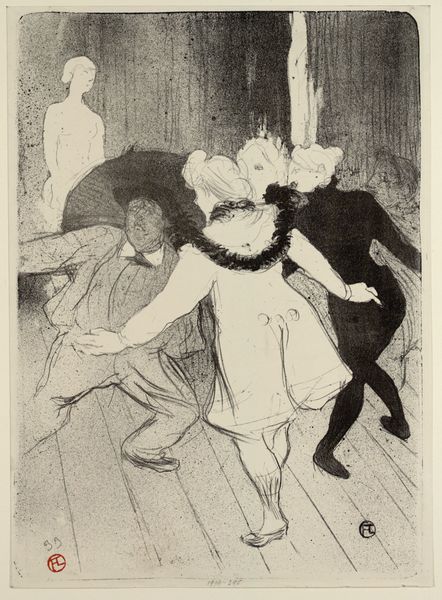
Titel: Folies Bergère, les pudeurs de Monsieurs Prudhomme
Künstler: Henri de Toulouse-Lautrec
Standort: Wien
Institution: Albertina, Wien
Schlagwörter: mann, frauen, menschen, frau, hut, kleid, männer, paris, schwarz, toulouse lautrec, weiss, zeichnung, schal, schirm, tanz, anzug, hemd, jacke, wand, arme, kragen, pelz, boden, figur, bühne, tanzen, theater, tänzerin, tänzerinnen, beine, bein, fußboden, schuhe, dielen, dick, bretter, knöpfe, stola, freude, lithographie, schwarzweiss, lithografie, dielenboden, schuh, toulouse, variete, moulin rouge, spaß, änner, henri de toulouse lautrec, toulus lautrec, chansonnier